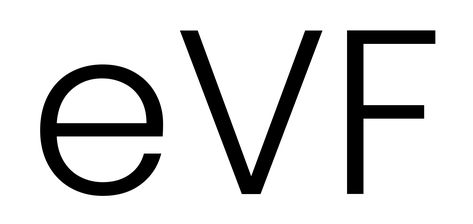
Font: Poppins-Light